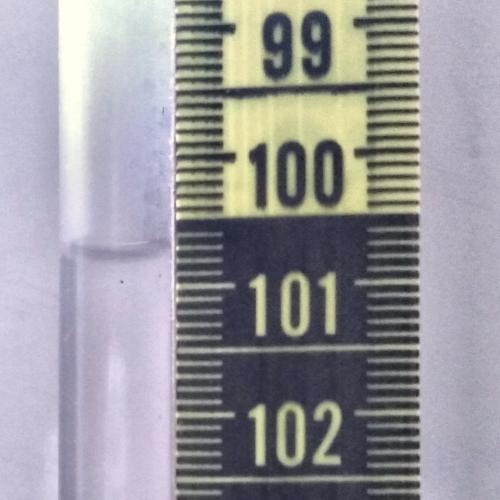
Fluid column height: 100.7 cm